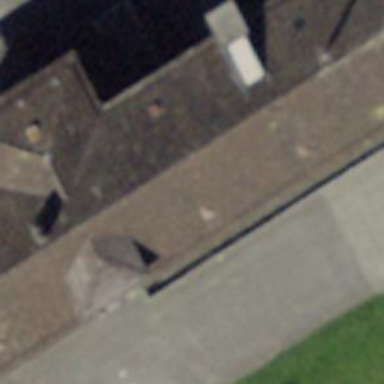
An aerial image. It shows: School building.